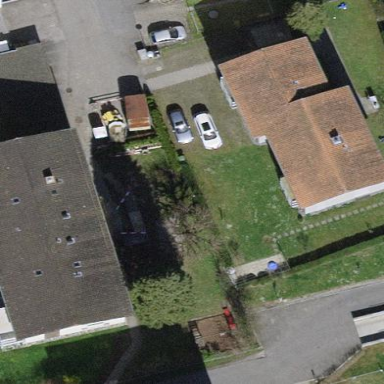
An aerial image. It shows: Building with tiled roof.